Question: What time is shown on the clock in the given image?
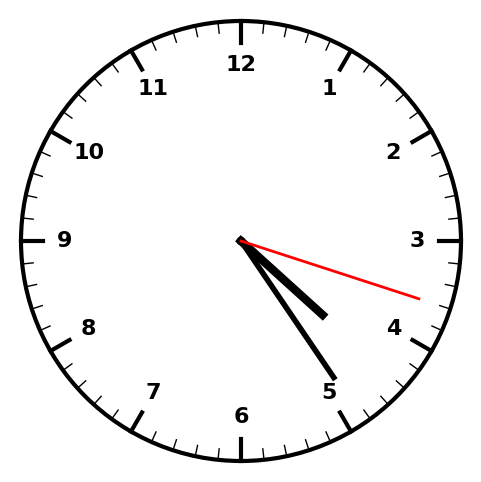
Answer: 04:24:18